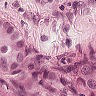
Metastatic tissue present: yes